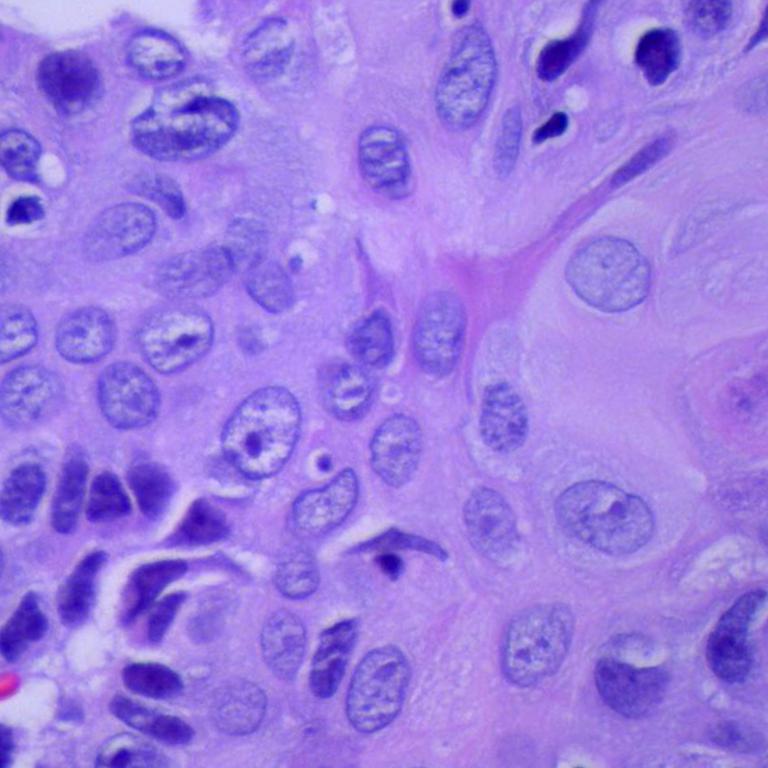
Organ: lung
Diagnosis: squamous carcinomas